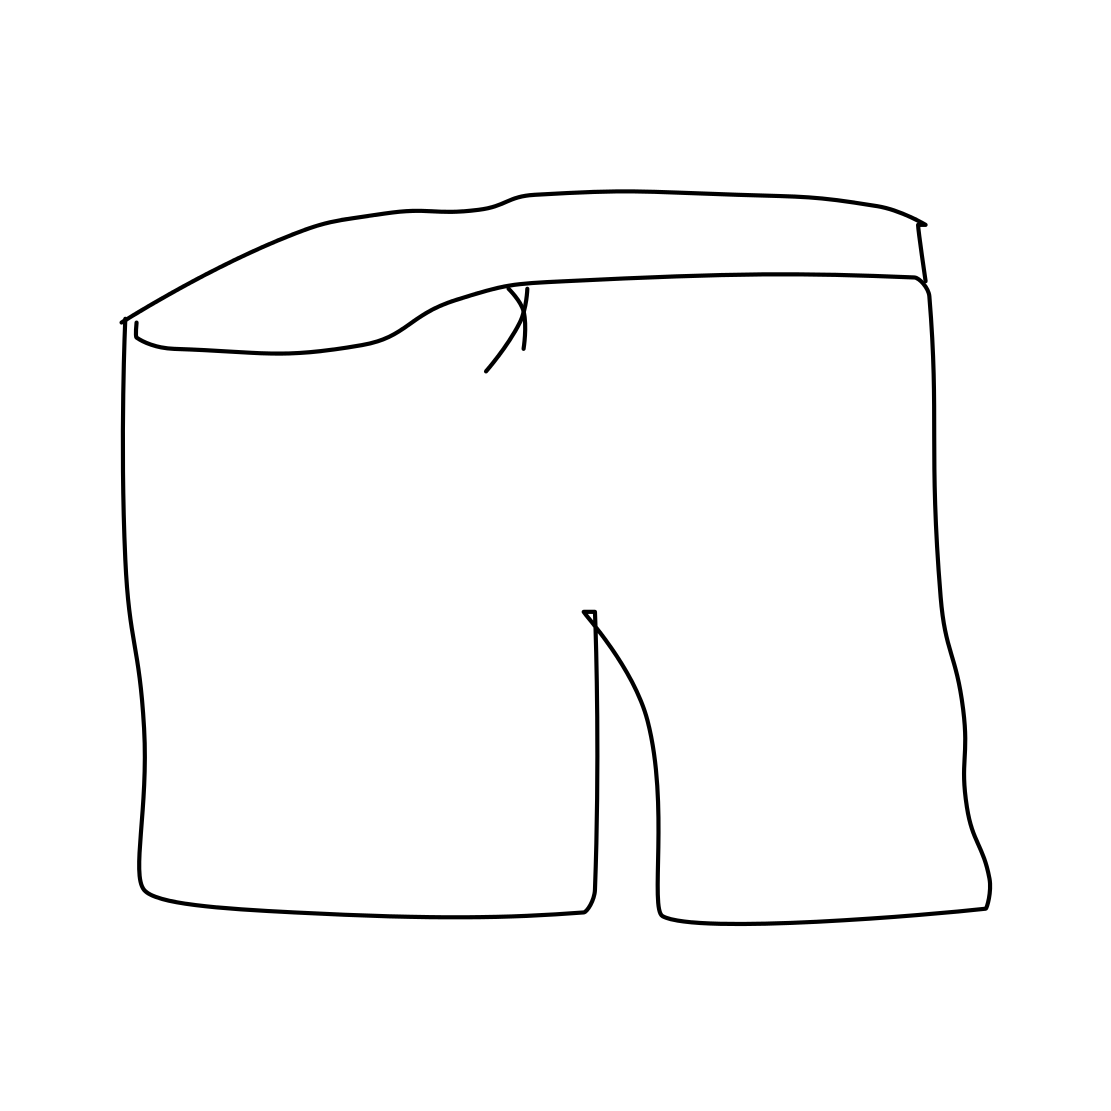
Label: trousers